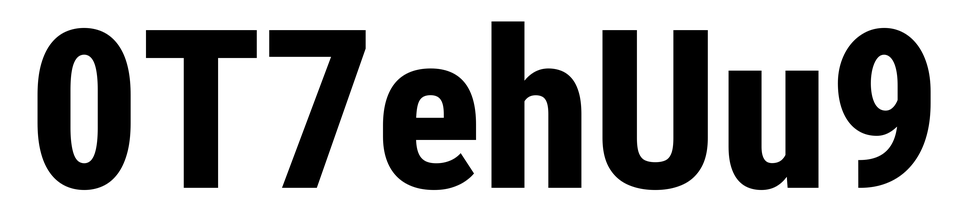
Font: Roboto_Condensed_ExtraBold